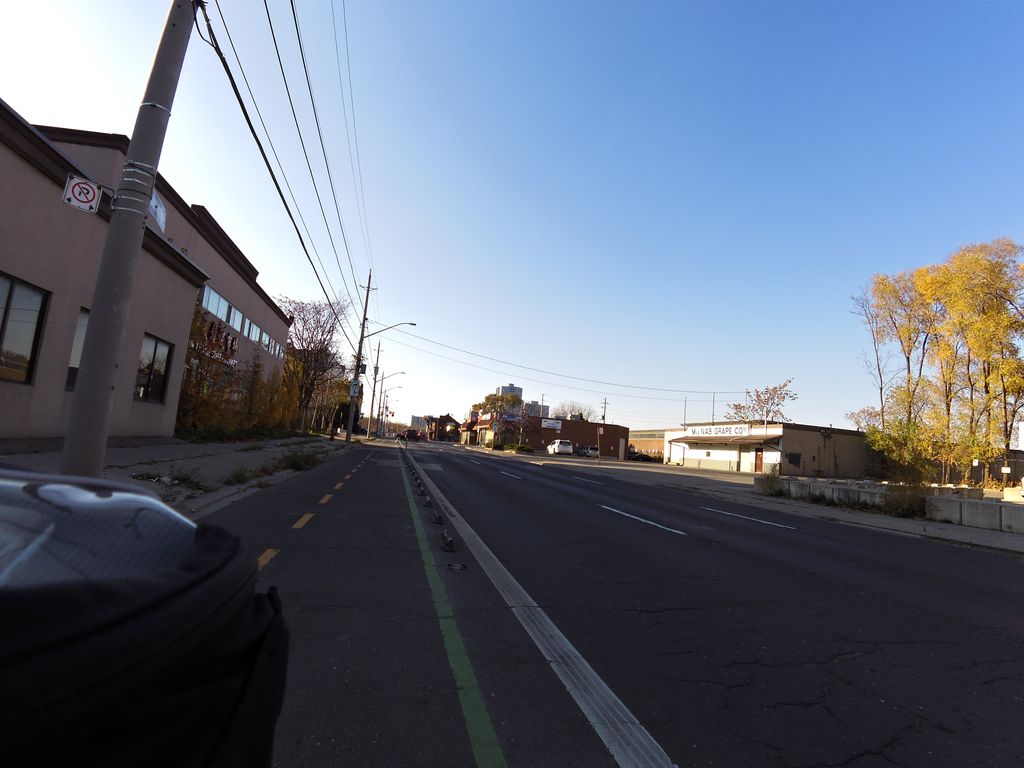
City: hamilton